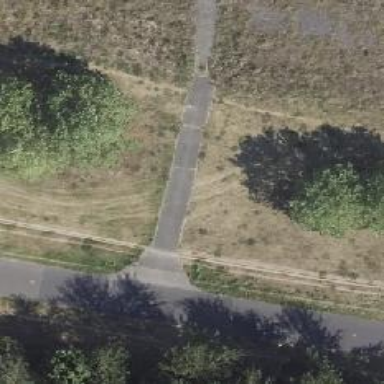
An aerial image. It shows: Asphalt footway.